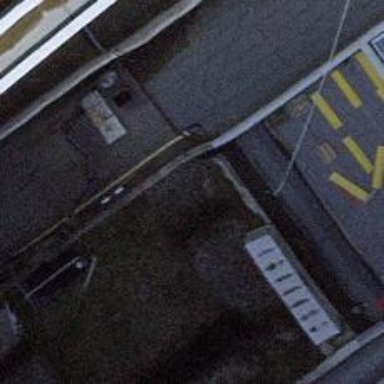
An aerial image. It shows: Public surveillance system is in place.